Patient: sex F, age 74
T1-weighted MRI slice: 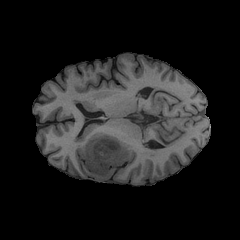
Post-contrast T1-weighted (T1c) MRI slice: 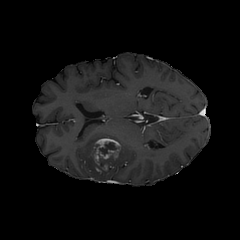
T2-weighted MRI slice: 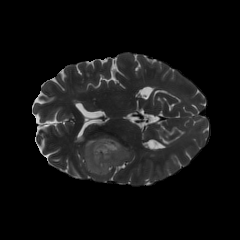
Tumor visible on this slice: yes
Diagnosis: Glioblastoma, IDH-wildtype
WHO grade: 4